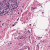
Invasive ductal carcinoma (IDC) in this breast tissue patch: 0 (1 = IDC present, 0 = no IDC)